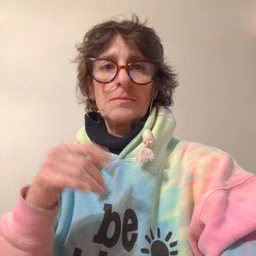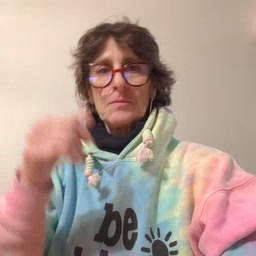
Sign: hair